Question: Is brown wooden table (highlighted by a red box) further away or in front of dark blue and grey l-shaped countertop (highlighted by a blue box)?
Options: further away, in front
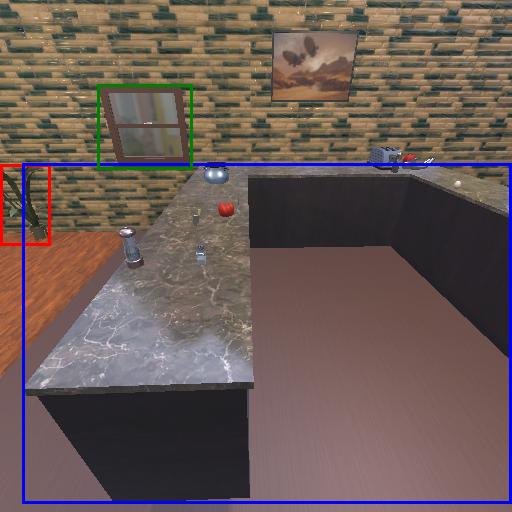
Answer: further away